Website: home-depot
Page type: payment
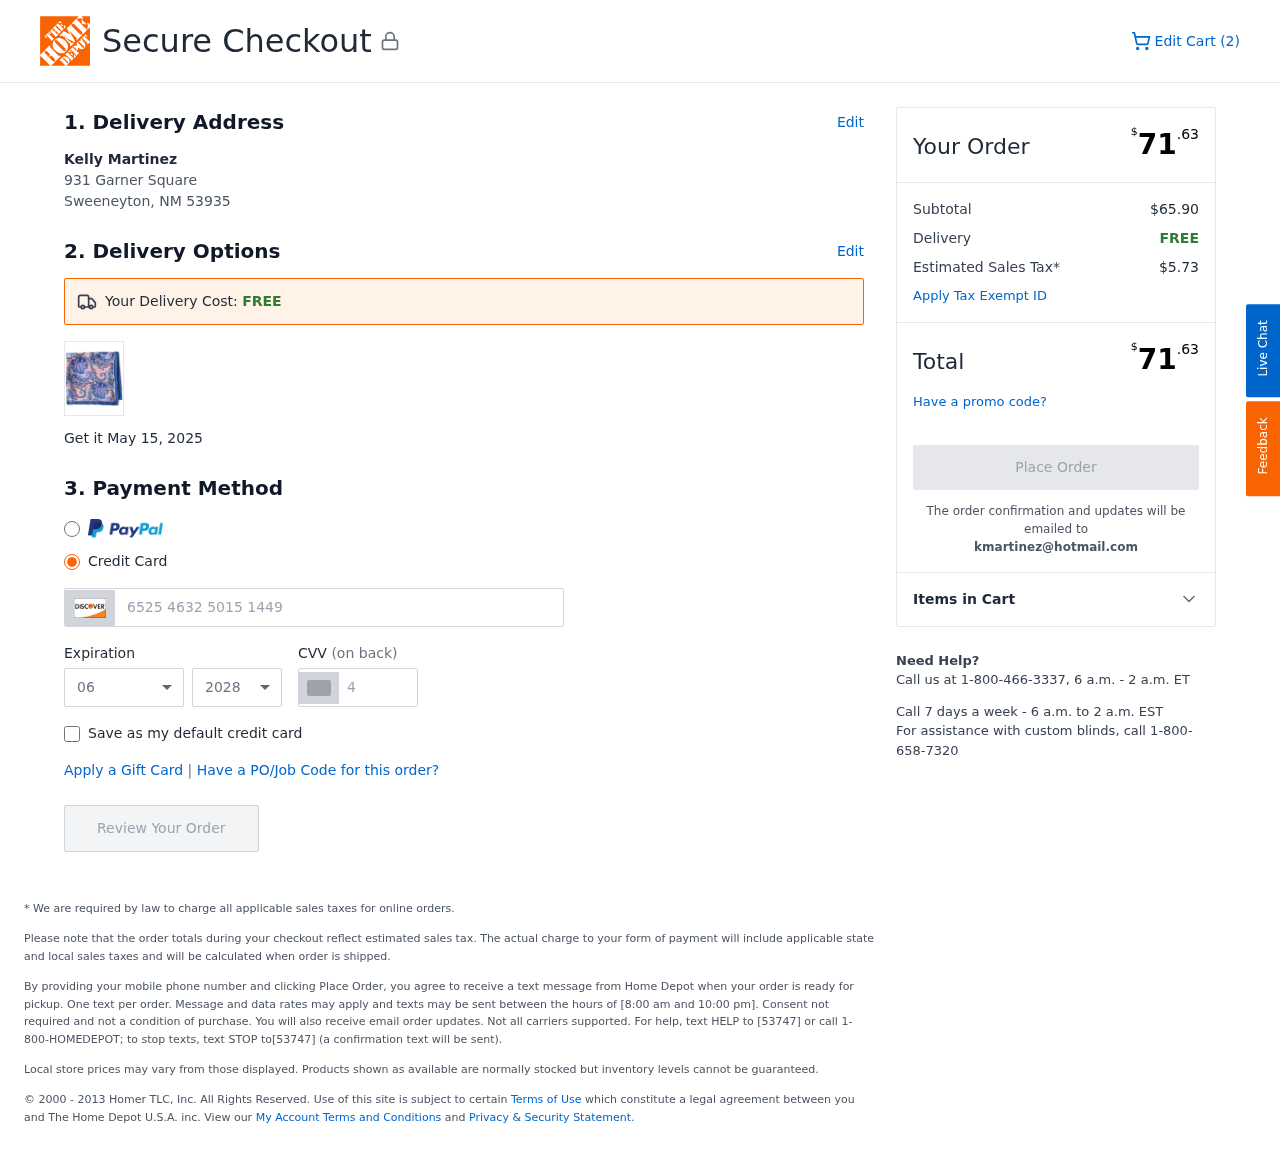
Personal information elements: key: PII_CARD_CVV
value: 495
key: PII_CARD_EXPIRY_MONTH
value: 06
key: PII_CARD_EXPIRY_YEAR
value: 28
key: PII_CARD_NUMBER
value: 6525 4632 5015 1449
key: PII_CITY_STATE_ZIP
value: Sweeneyton, NM 53935
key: PII_EMAIL
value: kmartinez@hotmail.com
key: PII_FULLNAME
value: Kelly Martinez
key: PII_STREET
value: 931 Garner Square
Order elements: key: ORDER_NUM_ITEMS
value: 2
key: ORDER_DELIVERY_DATE
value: May 15, 2025
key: ORDER_TOTAL
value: $71.63
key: ORDER_SUBTOTAL
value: $65.90
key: ORDER_SHIPPING_COST
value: FREE
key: ORDER_TAX
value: $5.73